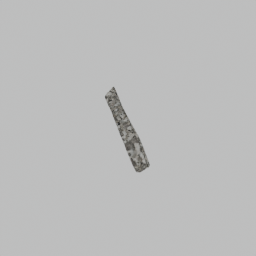
Label: nature